Question: It was our firmware the whole time. Embarrassing to a degree, but I'm happy we can move forward and I can put learning Java off for another day. My answer is below.
So I have more or less given up on this. I think it is a bug that goes down to the API, but I have neither the time, resources nor skill-set to get to the bottom of it. I think there exists some hardware to whom Windows just gives the middle finger. I have downloaded Eclipse, switched to Java and will try to see if that works. If not, you'll see me back here. However, I would absolutely love to solve this and so if anyone has the time or inclination to dig deep into this one, I'd love to see what you come up with. Obviously I will be checking back here from time to time. Please make sure you '@' me in your comments so I am alerted.
---
I know there are a few other people dealing with this issue, but I was hoping someone could help me. I am trying to connect to a <URL>' command:
'''
System.IO.IOException: The parameter is incorrect.
at System.IO.Ports.InternalResources.WinIOError(Int32 errorCode, String str)
at System.IO.Ports.InternalResources.WinIOError()
at System.IO.Ports.SerialStream.InitializeDCB(Int32 baudRate, Parity parity, Int32 dataBits, StopBits stopBits, Boolean discardNull)
at System.IO.Ports.SerialStream..ctor(String portName, Int32 baudRate, Parity parity, Int32 dataBits, StopBits stopBits, Int32 readTimeout, Int32 writeTimeout, Handshake handshake, Boolean dtrEnable, Boolean rtsEnable, Boolean discardNull, Byte parityReplace)
at System.IO.Ports.SerialPort.Open()
at *programtitlehere.cs*:line 90
'''
I am using a Stellaris LM4F232 to emulate a COM port. I can open, access and I get good results using Termite (a terminal program), but whenever I try with Visual Studio it won't even connect, and I get this error. Now I don't even really know what this error means and despite trying to read elsewhere, I still feel lost.
Can anyone explain to me what is happening here and maybe I can begin to try to figure this out? I can include more code, but to be honest there isn't much there; all the properties of the serial port device are as normal, and it is only happening with this device (I can use an MSP430 no problem with the same details).
My code is shown below for people who would like to see it (note this is just a 'sandbox', not the actual program, but the symptoms are identical):
'''
try
{
serialPort1.PortName = "COM5";
serialPort1.Open();
if (serialPort1.IsOpen == true)
{
textBox1.Text = "CONNECTED";
}
else
{
textBox1.Text = "NOT CONNECTED";
}
}
catch (Exception ex)
{
MessageBox.Show("Error: " + ex.ToString(), "ERROR");
}
'''
and the other settings are done with the property manager (the only difference is baud is set to 230400; all others are on their default).
I can open up COM4 with this (an MSP430) which for all intents and purposes is an identical device. I can open COM5 with Termite, so I know the connection is good). And no, I am not trying to open them at the same time. If you need more information let me know and I can post more.
EDIT: I'm on day three of trying to figure this out and still no luck. I don't really understand why I can access this COM port through a terminal program and not my own when, as near as I can see, there is absolutely no difference. Is there a program that can 'examine' a COM port to see the properties of it (besides Windows manager I mean)? I'm getting pretty frustrated and am sort of at a stand still in my project until I figure this out...
EDIT2: I've found an apparent workaround, but I've yet to get it to work <URL> is shown below:
'''
using System;
using System.IO;
using System.IO.Ports;
using System.Runtime.InteropServices;
using System.Text;
using Microsoft.Win32.SafeHandles;
namespace SerialPortTester
{
public class SerialPortFixer : IDisposable
{
public static void Execute(string portName)
{
using (new SerialPortFixer(portName))
{
}
}
#region IDisposable Members
public void Dispose()
{
if (m_Handle != null)
{
m_Handle.Close();
m_Handle = null;
}
}
#endregion
#region Implementation
private const int DcbFlagAbortOnError = 14;
private const int CommStateRetries = 10;
private SafeFileHandle m_Handle;
private SerialPortFixer(string portName)
{
const int dwFlagsAndAttributes = 0x40000000;
const int dwAccess = unchecked((int) 0xC0000000);
if ((portName == null) || !portName.StartsWith("COM", StringComparison.OrdinalIgnoreCase))
{
throw new ArgumentException("Invalid Serial Port", "portName");
}
SafeFileHandle hFile = CreateFile(@"\." + portName, dwAccess, 0, IntPtr.Zero, 3, dwFlagsAndAttributes,
IntPtr.Zero);
if (hFile.IsInvalid)
{
WinIoError();
}
try
{
int fileType = GetFileType(hFile);
if ((fileType != 2) && (fileType != 0))
{
throw new ArgumentException("Invalid Serial Port", "portName");
}
m_Handle = hFile;
InitializeDcb();
}
catch
{
hFile.Close();
m_Handle = null;
throw;
}
}
[DllImport("kernel32.dll", CharSet = CharSet.Auto, SetLastError = true)]
private static extern int FormatMessage(int dwFlags, HandleRef lpSource, int dwMessageId, int dwLanguageId,
StringBuilder lpBuffer, int nSize, IntPtr arguments);
[DllImport("kernel32.dll", CharSet = CharSet.Auto, SetLastError = true)]
private static extern bool GetCommState(SafeFileHandle hFile, ref Dcb lpDcb);
[DllImport("kernel32.dll", CharSet = CharSet.Auto, SetLastError = true)]
private static extern bool SetCommState(SafeFileHandle hFile, ref Dcb lpDcb);
[DllImport("kernel32.dll", CharSet = CharSet.Auto, SetLastError = true)]
private static extern bool ClearCommError(SafeFileHandle hFile, ref int lpErrors, ref Comstat lpStat);
[DllImport("kernel32.dll", CharSet = CharSet.Auto, SetLastError = true)]
private static extern SafeFileHandle CreateFile(string lpFileName, int dwDesiredAccess, int dwShareMode,
IntPtr securityAttrs, int dwCreationDisposition,
int dwFlagsAndAttributes, IntPtr hTemplateFile);
[DllImport("kernel32.dll", SetLastError = true)]
private static extern int GetFileType(SafeFileHandle hFile);
private void InitializeDcb()
{
Dcb dcb = new Dcb();
GetCommStateNative(ref dcb);
dcb.Flags &= ~(1u << DcbFlagAbortOnError);
SetCommStateNative(ref dcb);
}
private static string GetMessage(int errorCode)
{
StringBuilder lpBuffer = new StringBuilder(0x200);
if (
FormatMessage(0x3200, new HandleRef(null, IntPtr.Zero), errorCode, 0, lpBuffer, lpBuffer.Capacity,
IntPtr.Zero) != 0)
{
return lpBuffer.ToString();
}
return "Unknown Error";
}
private static int MakeHrFromErrorCode(int errorCode)
{
return (int) (0x80070000 | (uint) errorCode);
}
private static void WinIoError()
{
int errorCode = Marshal.GetLastWin32Error();
throw new IOException(GetMessage(errorCode), MakeHrFromErrorCode(errorCode));
}
private void GetCommStateNative(ref Dcb lpDcb)
{
int commErrors = 0;
Comstat comStat = new Comstat();
for (int i = 0; i < CommStateRetries; i++)
{
if (!ClearCommError(m_Handle, ref commErrors, ref comStat))
{
WinIoError();
}
if (GetCommState(m_Handle, ref lpDcb))
{
break;
}
if (i == CommStateRetries - 1)
{
WinIoError();
}
}
}
private void SetCommStateNative(ref Dcb lpDcb)
{
int commErrors = 0;
Comstat comStat = new Comstat();
for (int i = 0; i < CommStateRetries; i++)
{
if (!ClearCommError(m_Handle, ref commErrors, ref comStat))
{
WinIoError();
}
if (SetCommState(m_Handle, ref lpDcb))
{
break;
}
if (i == CommStateRetries - 1)
{
WinIoError();
}
}
}
#region Nested type: COMSTAT
[StructLayout(LayoutKind.Sequential)]
private struct Comstat
{
public readonly uint Flags;
public readonly uint cbInQue;
public readonly uint cbOutQue;
}
#endregion
#region Nested type: DCB
[StructLayout(LayoutKind.Sequential)]
private struct Dcb
{
public readonly uint DCBlength;
public readonly uint BaudRate;
public uint Flags;
public readonly ushort wReserved;
public readonly ushort XonLim;
public readonly ushort XoffLim;
public readonly byte ByteSize;
public readonly byte Parity;
public readonly byte StopBits;
public readonly byte XonChar;
public readonly byte XoffChar;
public readonly byte ErrorChar;
public readonly byte EofChar;
public readonly byte EvtChar;
public readonly ushort wReserved1;
}
#endregion
#endregion
}
internal class Program
{
private static void Main(string[] args)
{
SerialPortFixer.Execute("COM1");
using (SerialPort port = new SerialPort("COM1"))
{
port.Write("test");
}
}
}
}
'''
EDIT3: Day 6: I'm still plugging away at this. My water rations are low, but still I struggle on. I feel help must surely be on the horizon. Whoever finds this journal bring my remains back to Canada and find Nicole. Tell her I love her.
But seriously, I have no idea what is causing this problem. I'm wondering if it is purely on the embedded side; maybe because it is <URL>. As per usual, I will report back if I discover the issue here as I have now found countless forums where it sounds people have had this issue dating back to 2006.
EDIT4: So as per the advice given, I downloaded a port monitoring software application (I got <URL>, and it does look like a baud issue:

But strangely no matter what baud I set, it still fails. And also can someone explain what the up/down thing means? I tried googling it, but the keywords are too general. As usual, I will keep reporting back any changes.
Also, for the record, I can connect using Eltima at a baud of 115200 (same as Termite). Unfortunately this does not work in Visual Studio.
EDIT5: Our plot takes a surprise twist. I was monitoring what happens when Termite connects to the COM port in question and BLAM! Termite throws the exact same error as my program, but it it. Genius, right? Sloppy, but it works. Now I need to learn how to ignore IOExceptions. I'll report back when I get it figured out.
EDIT6: So as it turns out it is a baud rate issue, but it goes deeper. I have been using Eltima Serial Port Monitoring software, and it is very intuitive and easy to use. I would recommend it. After <URL> I have learned that you cannot ignore this exception and still connect to the serial port using .NET's library.
So I have to go deeper into the Win32 API and write my own. I have found a few pages that touch on this, but to be honest I have never done anything like this before, so it may be a while before I report back, but I will definitely figure this out and get back to everyone. There are way too many who suffer from this problem.
I have found quite a few forums and websites where I can see the exact same symptoms, but nobody has really done much besides say 'Yeah, .NET sucks'. I plan on writing a full static library class and then publish either on my website, here and wherever else I can. Hopefully .NET will take notice (this bug has existed since 2.0).
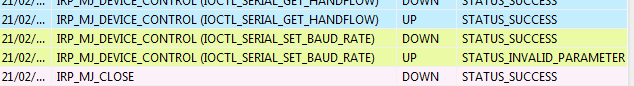
Answer: And so our thrilling tale comes to a close. It was firmware the whole time (i.e. the code on the embedded device). We changed up a few functions and essentially poked around, chopped, added and altogether cleaned up the code and voila, the code is working. <URL> sums it up pretty well. Curse you firmware!!
However, the bug described in my (lengthy) question still persists for many people and I know there are lots of people out there who still have it. All I can say is good luck and quadruple check your firmware (apparently triple checking it isn't enough these days).